This wavelet scalogram was computed from a rotor test-rig vibration snapshot. Diagnose the rotating machine from this image, choosing from: normal, misalignment, unbalance, looseness.
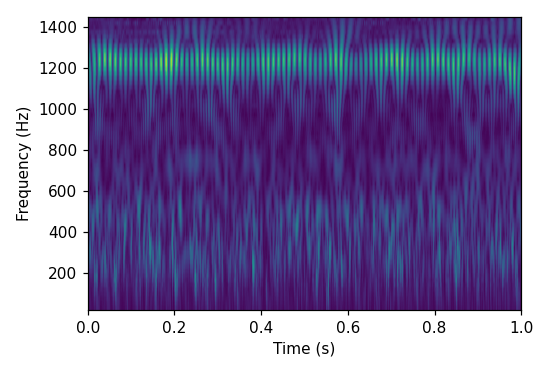
Answer: misalignment